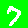
Digit: 7